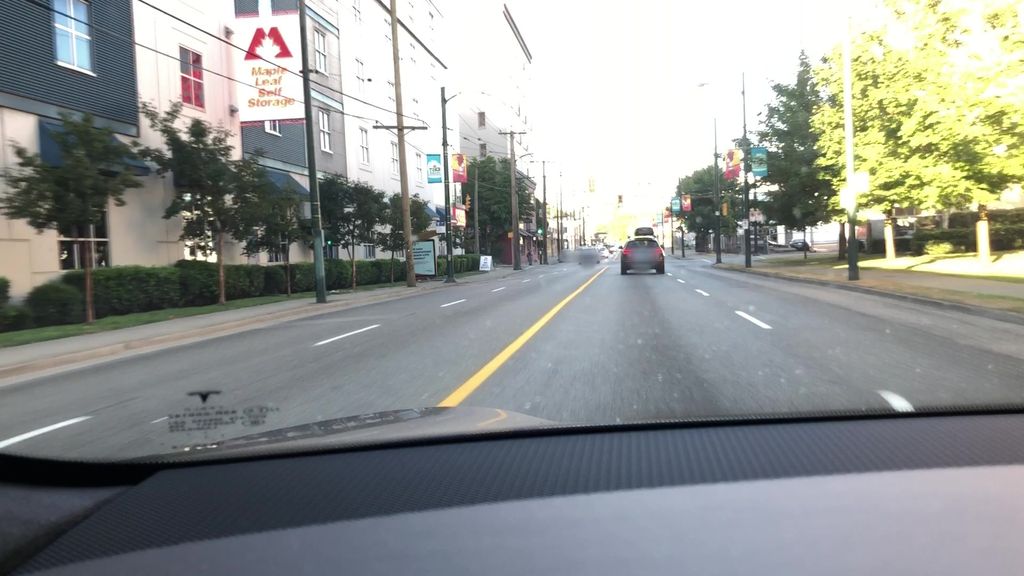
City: vancouver